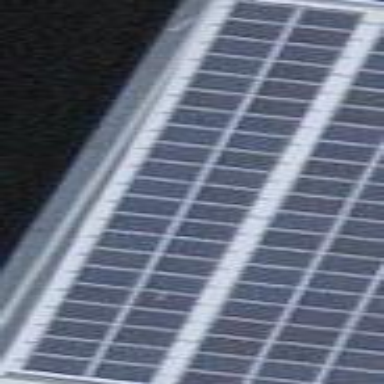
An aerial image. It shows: Solar-powered generator using photovoltaic technology. This small installation generates electricity through solar photovoltaic panels.